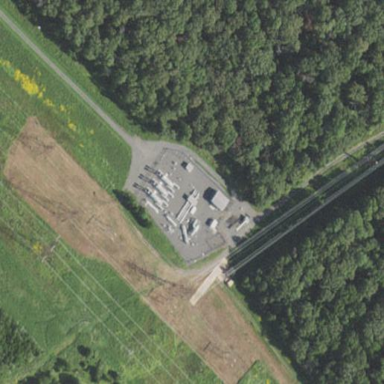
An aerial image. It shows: Industrial area with gas compression substation. The substation is surrounded by fence.